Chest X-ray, AP view. Patient: 42 years old, sex M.
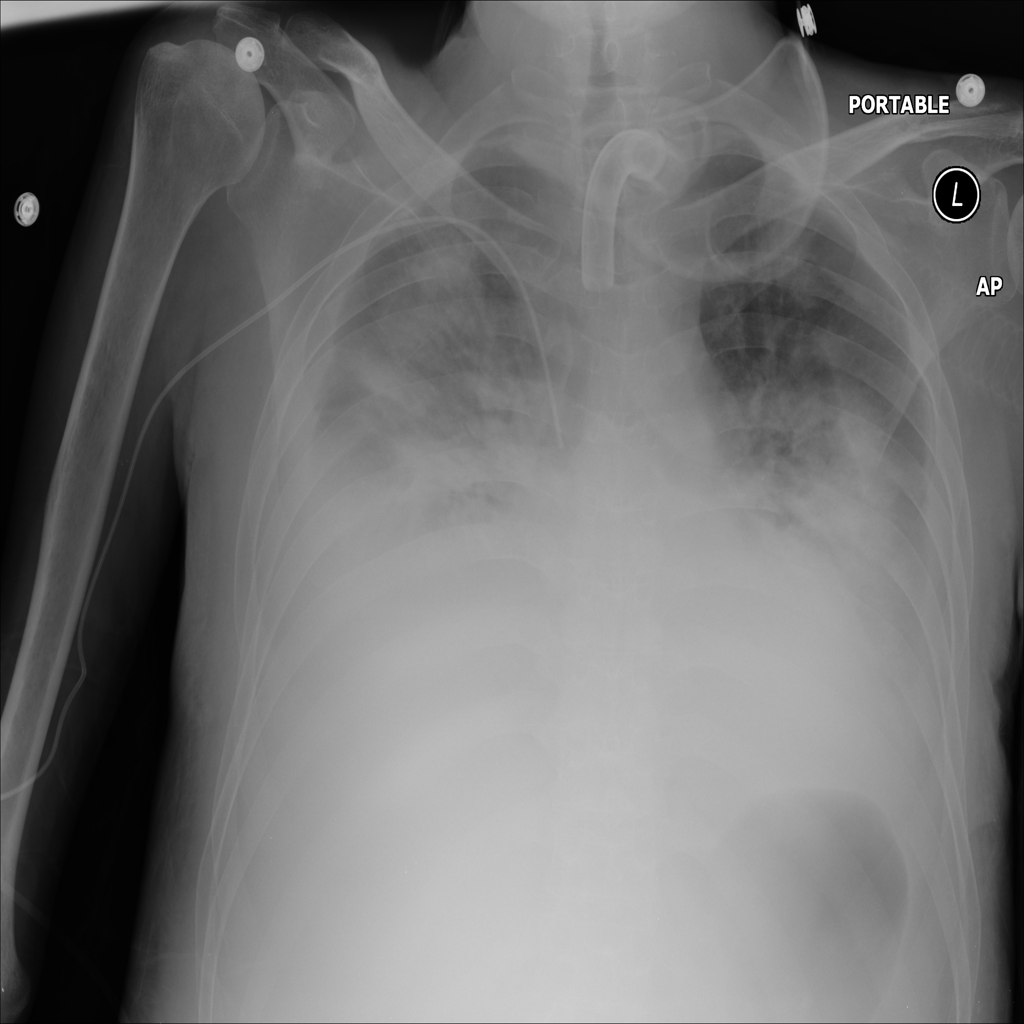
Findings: Edema, Effusion, Pneumonia